Interaction volume radius: 10 \u00c5
Interaction volume height: 10 \u00c5
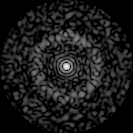
Disorder parameter: 0.8674